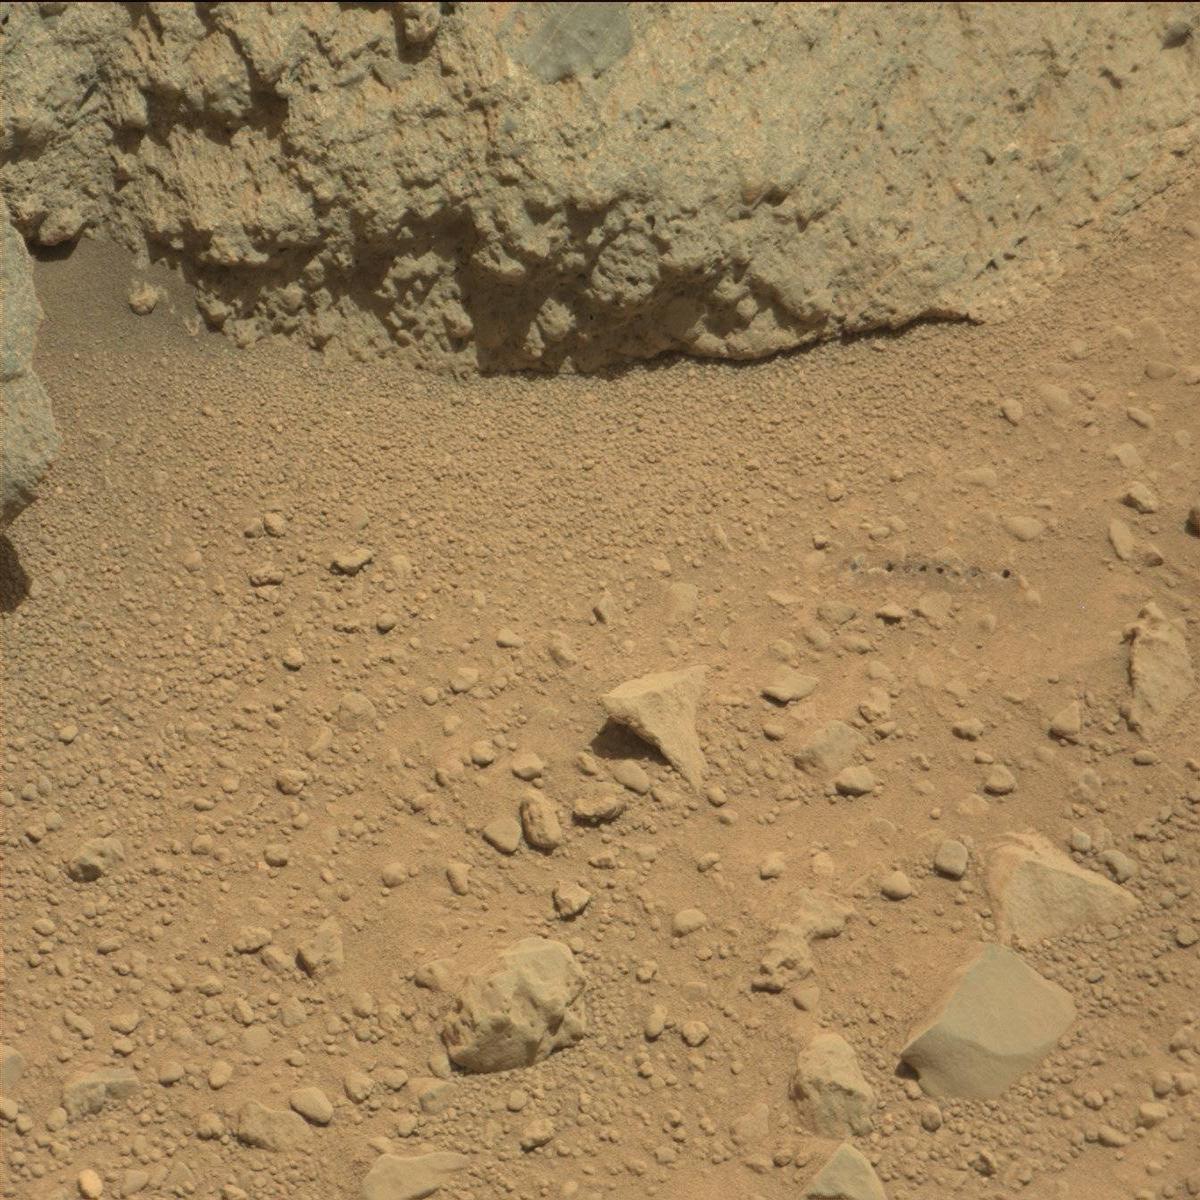
Terrain classes present: Bedrock, Hole, Rock, Sand / Soil